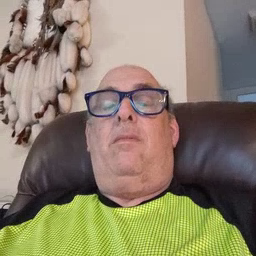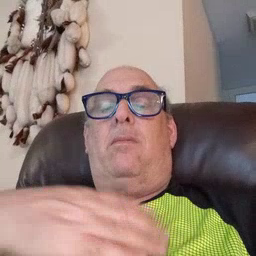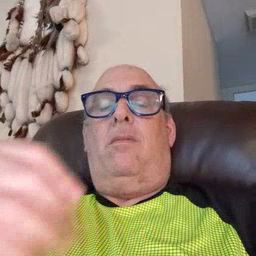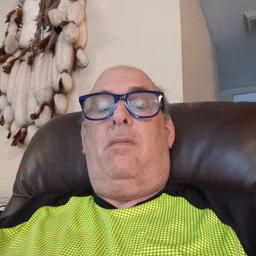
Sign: white